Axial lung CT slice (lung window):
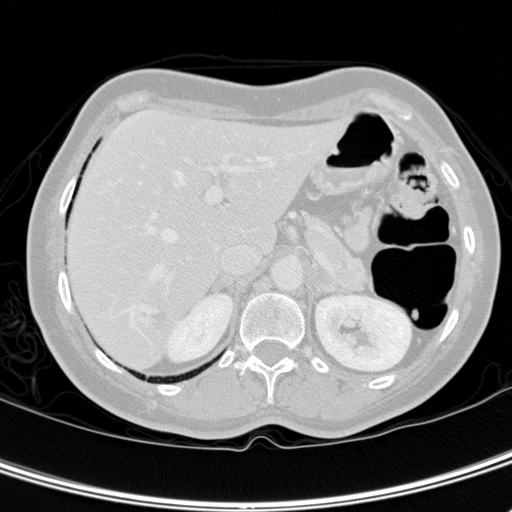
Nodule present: no